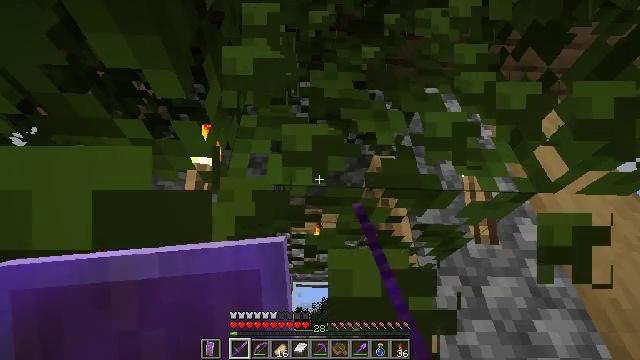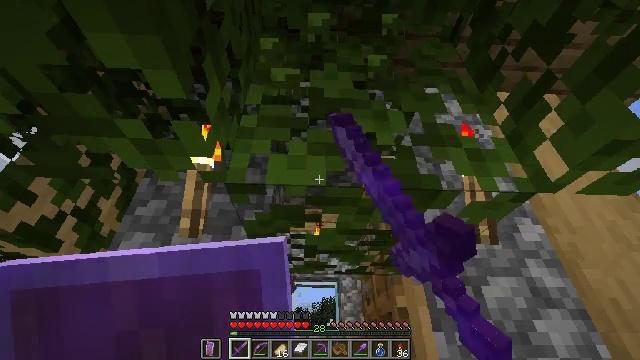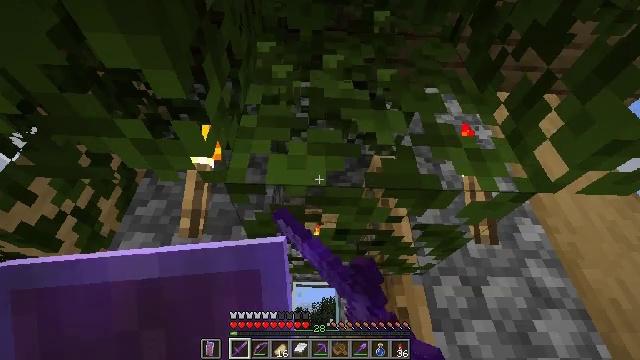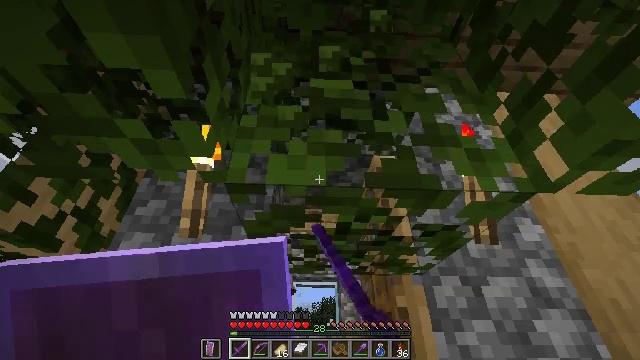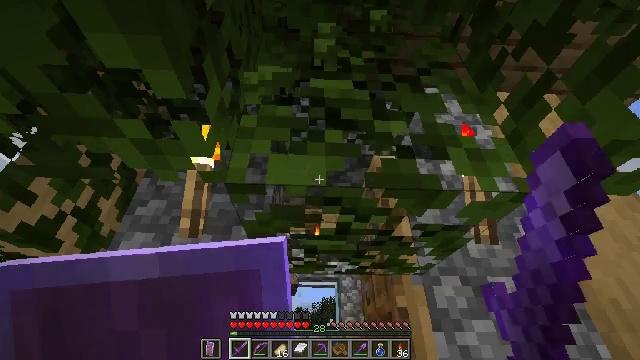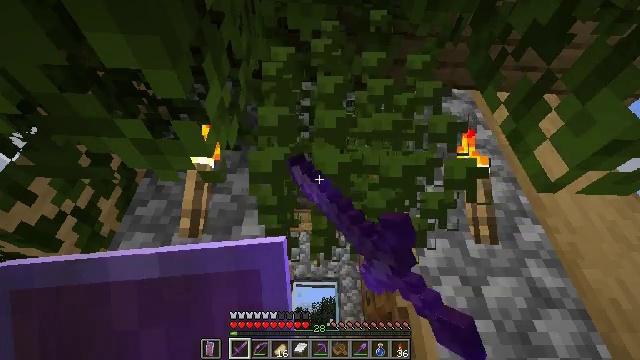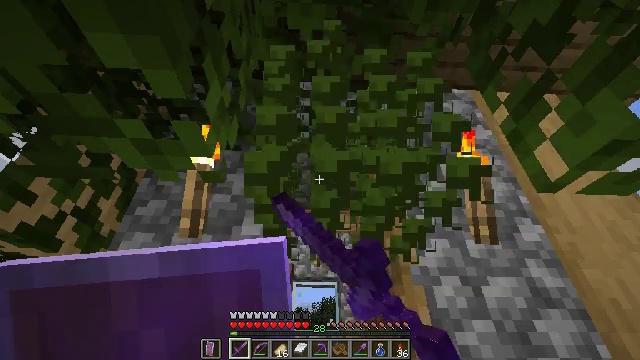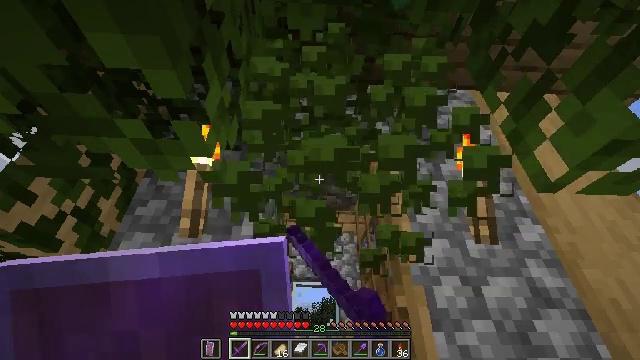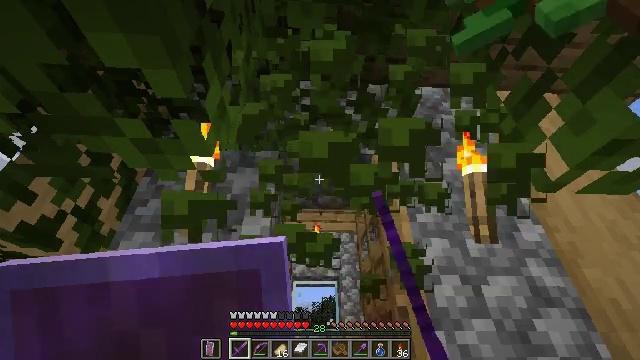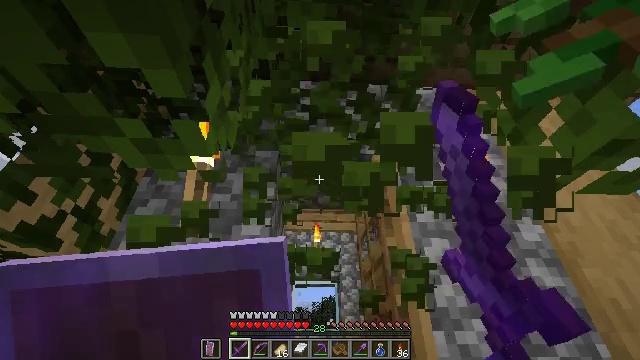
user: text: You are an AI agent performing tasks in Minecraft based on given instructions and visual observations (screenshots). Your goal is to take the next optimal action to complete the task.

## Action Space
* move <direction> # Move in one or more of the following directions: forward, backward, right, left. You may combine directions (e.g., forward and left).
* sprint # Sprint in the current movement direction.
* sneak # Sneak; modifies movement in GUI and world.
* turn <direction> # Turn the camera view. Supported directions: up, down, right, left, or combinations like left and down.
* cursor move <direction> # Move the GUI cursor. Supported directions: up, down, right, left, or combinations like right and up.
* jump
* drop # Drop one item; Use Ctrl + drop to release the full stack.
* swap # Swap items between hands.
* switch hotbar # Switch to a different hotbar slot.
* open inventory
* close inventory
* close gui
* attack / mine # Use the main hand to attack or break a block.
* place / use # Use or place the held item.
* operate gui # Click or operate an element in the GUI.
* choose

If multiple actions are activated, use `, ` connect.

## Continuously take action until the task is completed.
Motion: motion action
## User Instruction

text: Mine oak leaves.
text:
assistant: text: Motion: attack / mine
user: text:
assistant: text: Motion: attack / mine
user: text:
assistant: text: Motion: attack / mine
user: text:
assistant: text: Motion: attack / mine
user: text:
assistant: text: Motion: attack / mine
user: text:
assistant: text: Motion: attack / mine
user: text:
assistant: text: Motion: attack / mine
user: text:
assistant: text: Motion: attack / mine
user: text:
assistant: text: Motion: attack / mine
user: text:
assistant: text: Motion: attack / mine